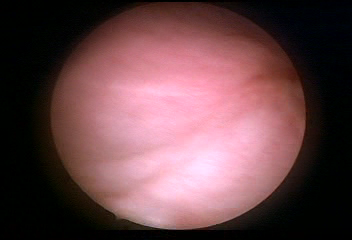
Modality: WLC
Class: Normal mucosa
Bladder cancer association: No